Question: Count the number of objects in the diagram.
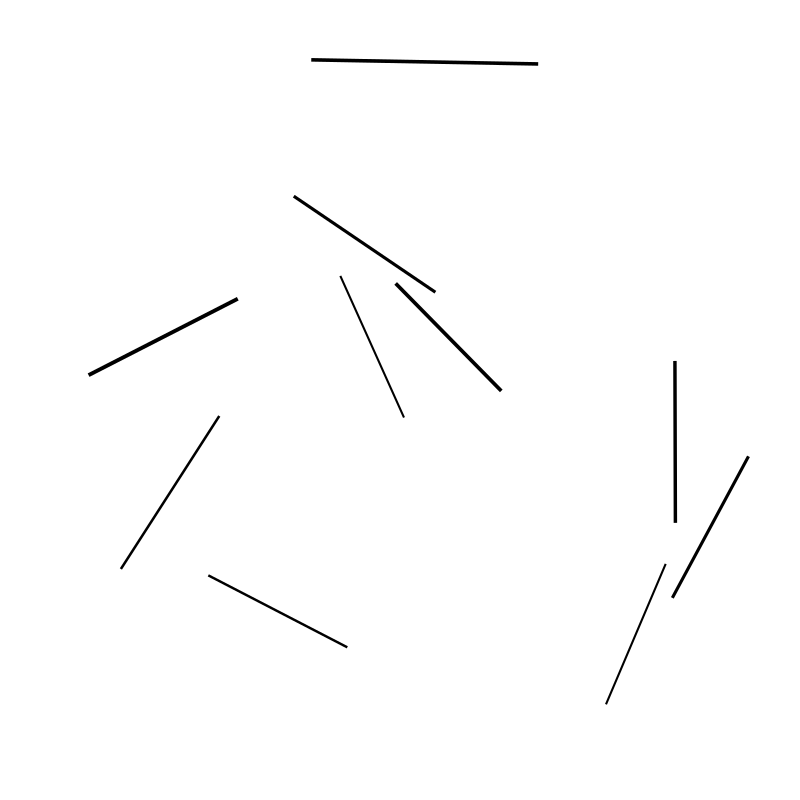
Answer: 10